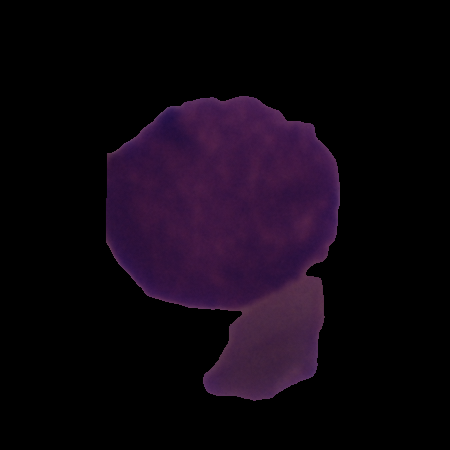
Label: cancer